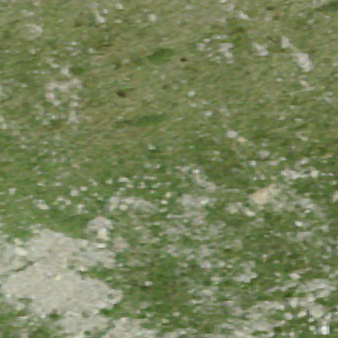
Label: other